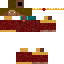
A male human skin with dark skin, wearing brown long hair dressed in a red hoodie and red pants, featuring a closed mouth.